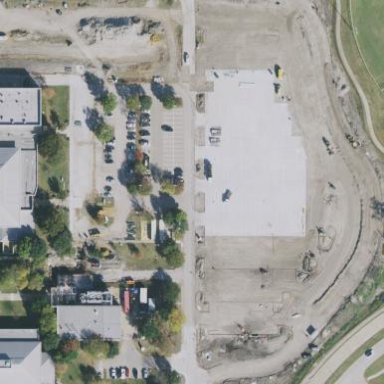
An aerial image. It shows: Concrete parking area.